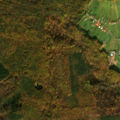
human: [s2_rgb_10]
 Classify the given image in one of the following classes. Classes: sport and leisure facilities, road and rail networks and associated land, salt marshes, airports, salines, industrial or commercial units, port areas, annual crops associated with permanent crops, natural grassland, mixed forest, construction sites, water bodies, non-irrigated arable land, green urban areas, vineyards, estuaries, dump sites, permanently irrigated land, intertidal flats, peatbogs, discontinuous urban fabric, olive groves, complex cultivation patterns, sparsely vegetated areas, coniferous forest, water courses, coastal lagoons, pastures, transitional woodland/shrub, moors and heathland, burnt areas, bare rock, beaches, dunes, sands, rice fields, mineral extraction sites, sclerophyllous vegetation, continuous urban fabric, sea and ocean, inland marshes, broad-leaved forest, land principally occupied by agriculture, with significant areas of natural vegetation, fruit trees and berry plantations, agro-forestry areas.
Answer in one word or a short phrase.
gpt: vineyards, complex cultivation patterns, broad-leaved forest, mixed forest